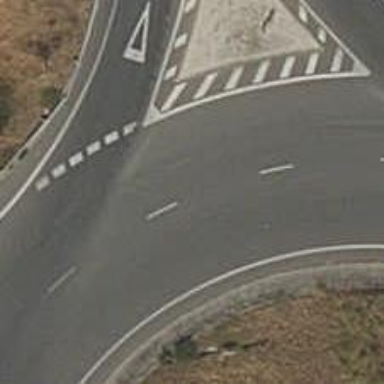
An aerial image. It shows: Roundabout on trunk highway.